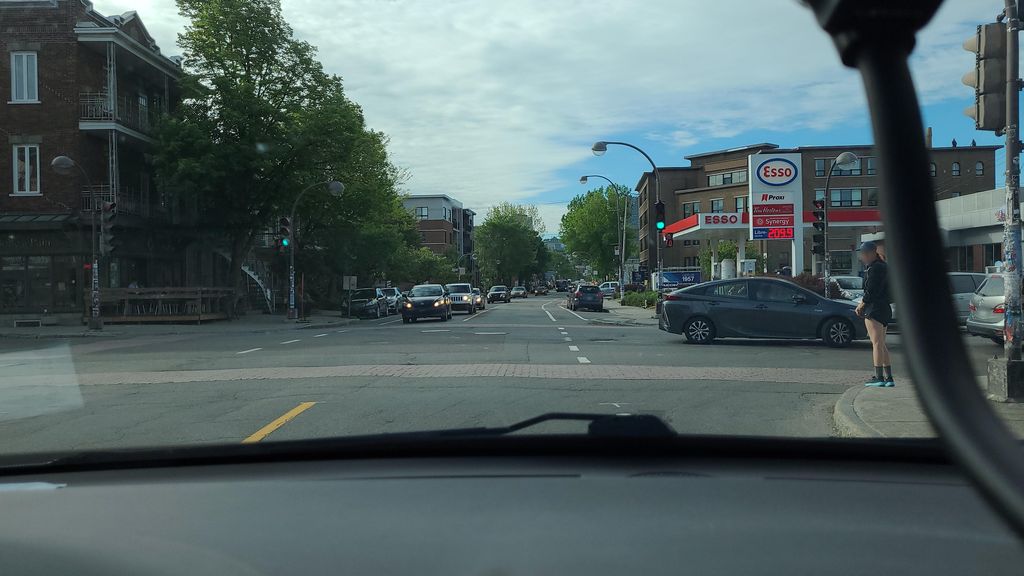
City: quebec_city